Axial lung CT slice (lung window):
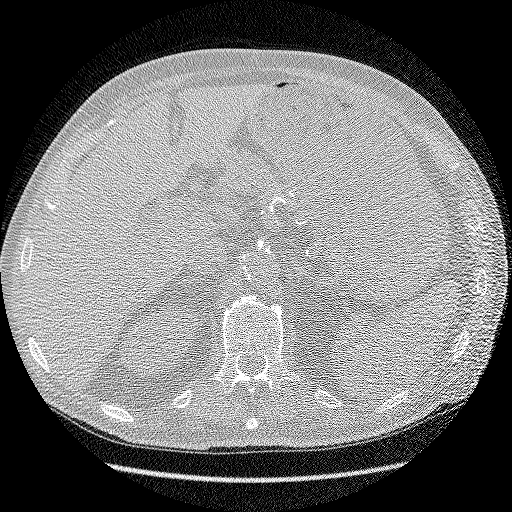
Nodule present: no